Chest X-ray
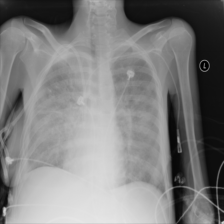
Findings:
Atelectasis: negative
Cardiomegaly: negative
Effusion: negative
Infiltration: positive
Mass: negative
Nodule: negative
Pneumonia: negative
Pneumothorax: negative
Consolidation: negative
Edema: negative
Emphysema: negative
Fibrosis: negative
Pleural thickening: negative
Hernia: negative